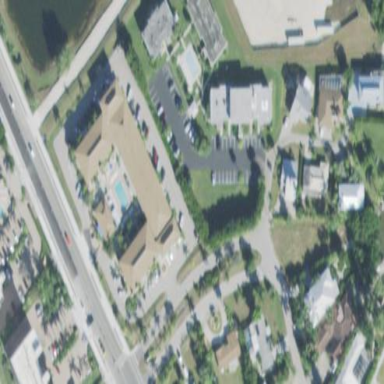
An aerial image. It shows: Commercial area with hotel.